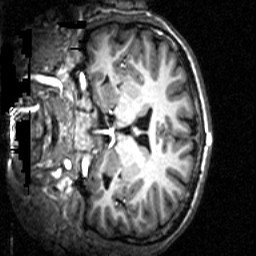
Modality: T1w
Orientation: coronal
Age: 39
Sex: male
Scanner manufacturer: siemens
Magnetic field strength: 2.894 T
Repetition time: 2.3 s
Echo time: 0.0021 s